Field crop: maize
Growth stage: 2
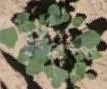
Species: chenopodium